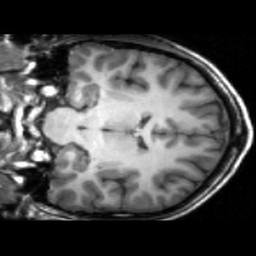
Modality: T1w
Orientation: coronal
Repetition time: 0.008948 s
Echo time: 0.001784 s